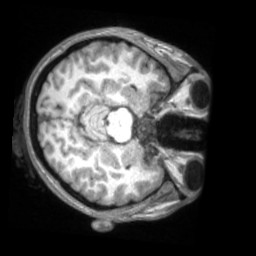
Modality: T1w
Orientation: axial
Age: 21
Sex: female